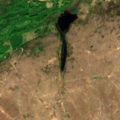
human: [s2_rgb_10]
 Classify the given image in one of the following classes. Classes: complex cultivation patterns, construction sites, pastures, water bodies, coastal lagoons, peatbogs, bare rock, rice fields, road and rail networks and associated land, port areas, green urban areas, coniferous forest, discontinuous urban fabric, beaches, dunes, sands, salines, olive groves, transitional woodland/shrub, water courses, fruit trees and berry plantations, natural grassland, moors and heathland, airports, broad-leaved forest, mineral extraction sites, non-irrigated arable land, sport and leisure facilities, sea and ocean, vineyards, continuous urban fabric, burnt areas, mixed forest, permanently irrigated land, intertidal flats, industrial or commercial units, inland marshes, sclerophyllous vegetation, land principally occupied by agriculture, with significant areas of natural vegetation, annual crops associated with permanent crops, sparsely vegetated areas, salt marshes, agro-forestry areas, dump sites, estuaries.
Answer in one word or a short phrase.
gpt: pastures, land principally occupied by agriculture, with significant areas of natural vegetation, peatbogs